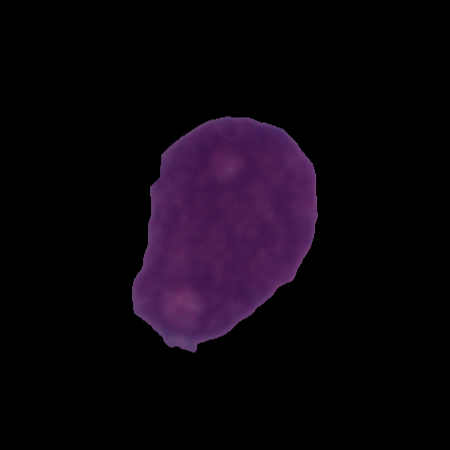
Label: cancer